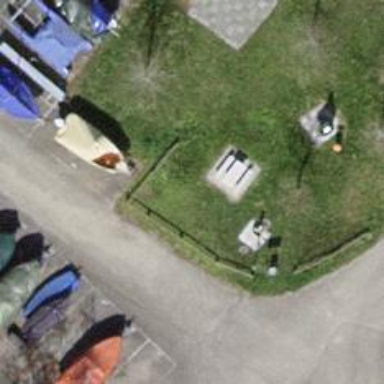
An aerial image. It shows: Picnic table located in leisure land area.